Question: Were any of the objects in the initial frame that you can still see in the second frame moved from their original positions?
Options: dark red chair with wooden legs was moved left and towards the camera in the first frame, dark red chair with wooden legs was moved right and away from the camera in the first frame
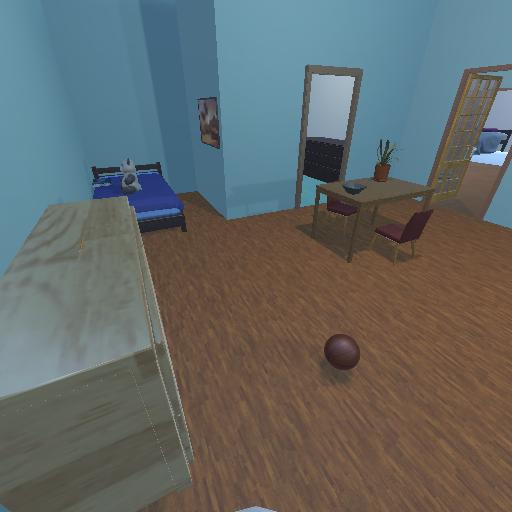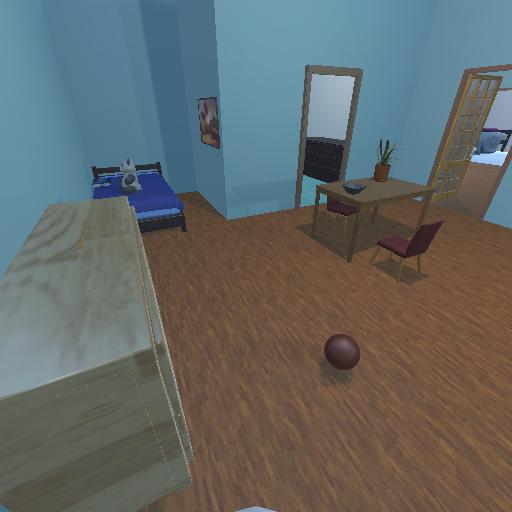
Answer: dark red chair with wooden legs was moved left and towards the camera in the first frame